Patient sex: F
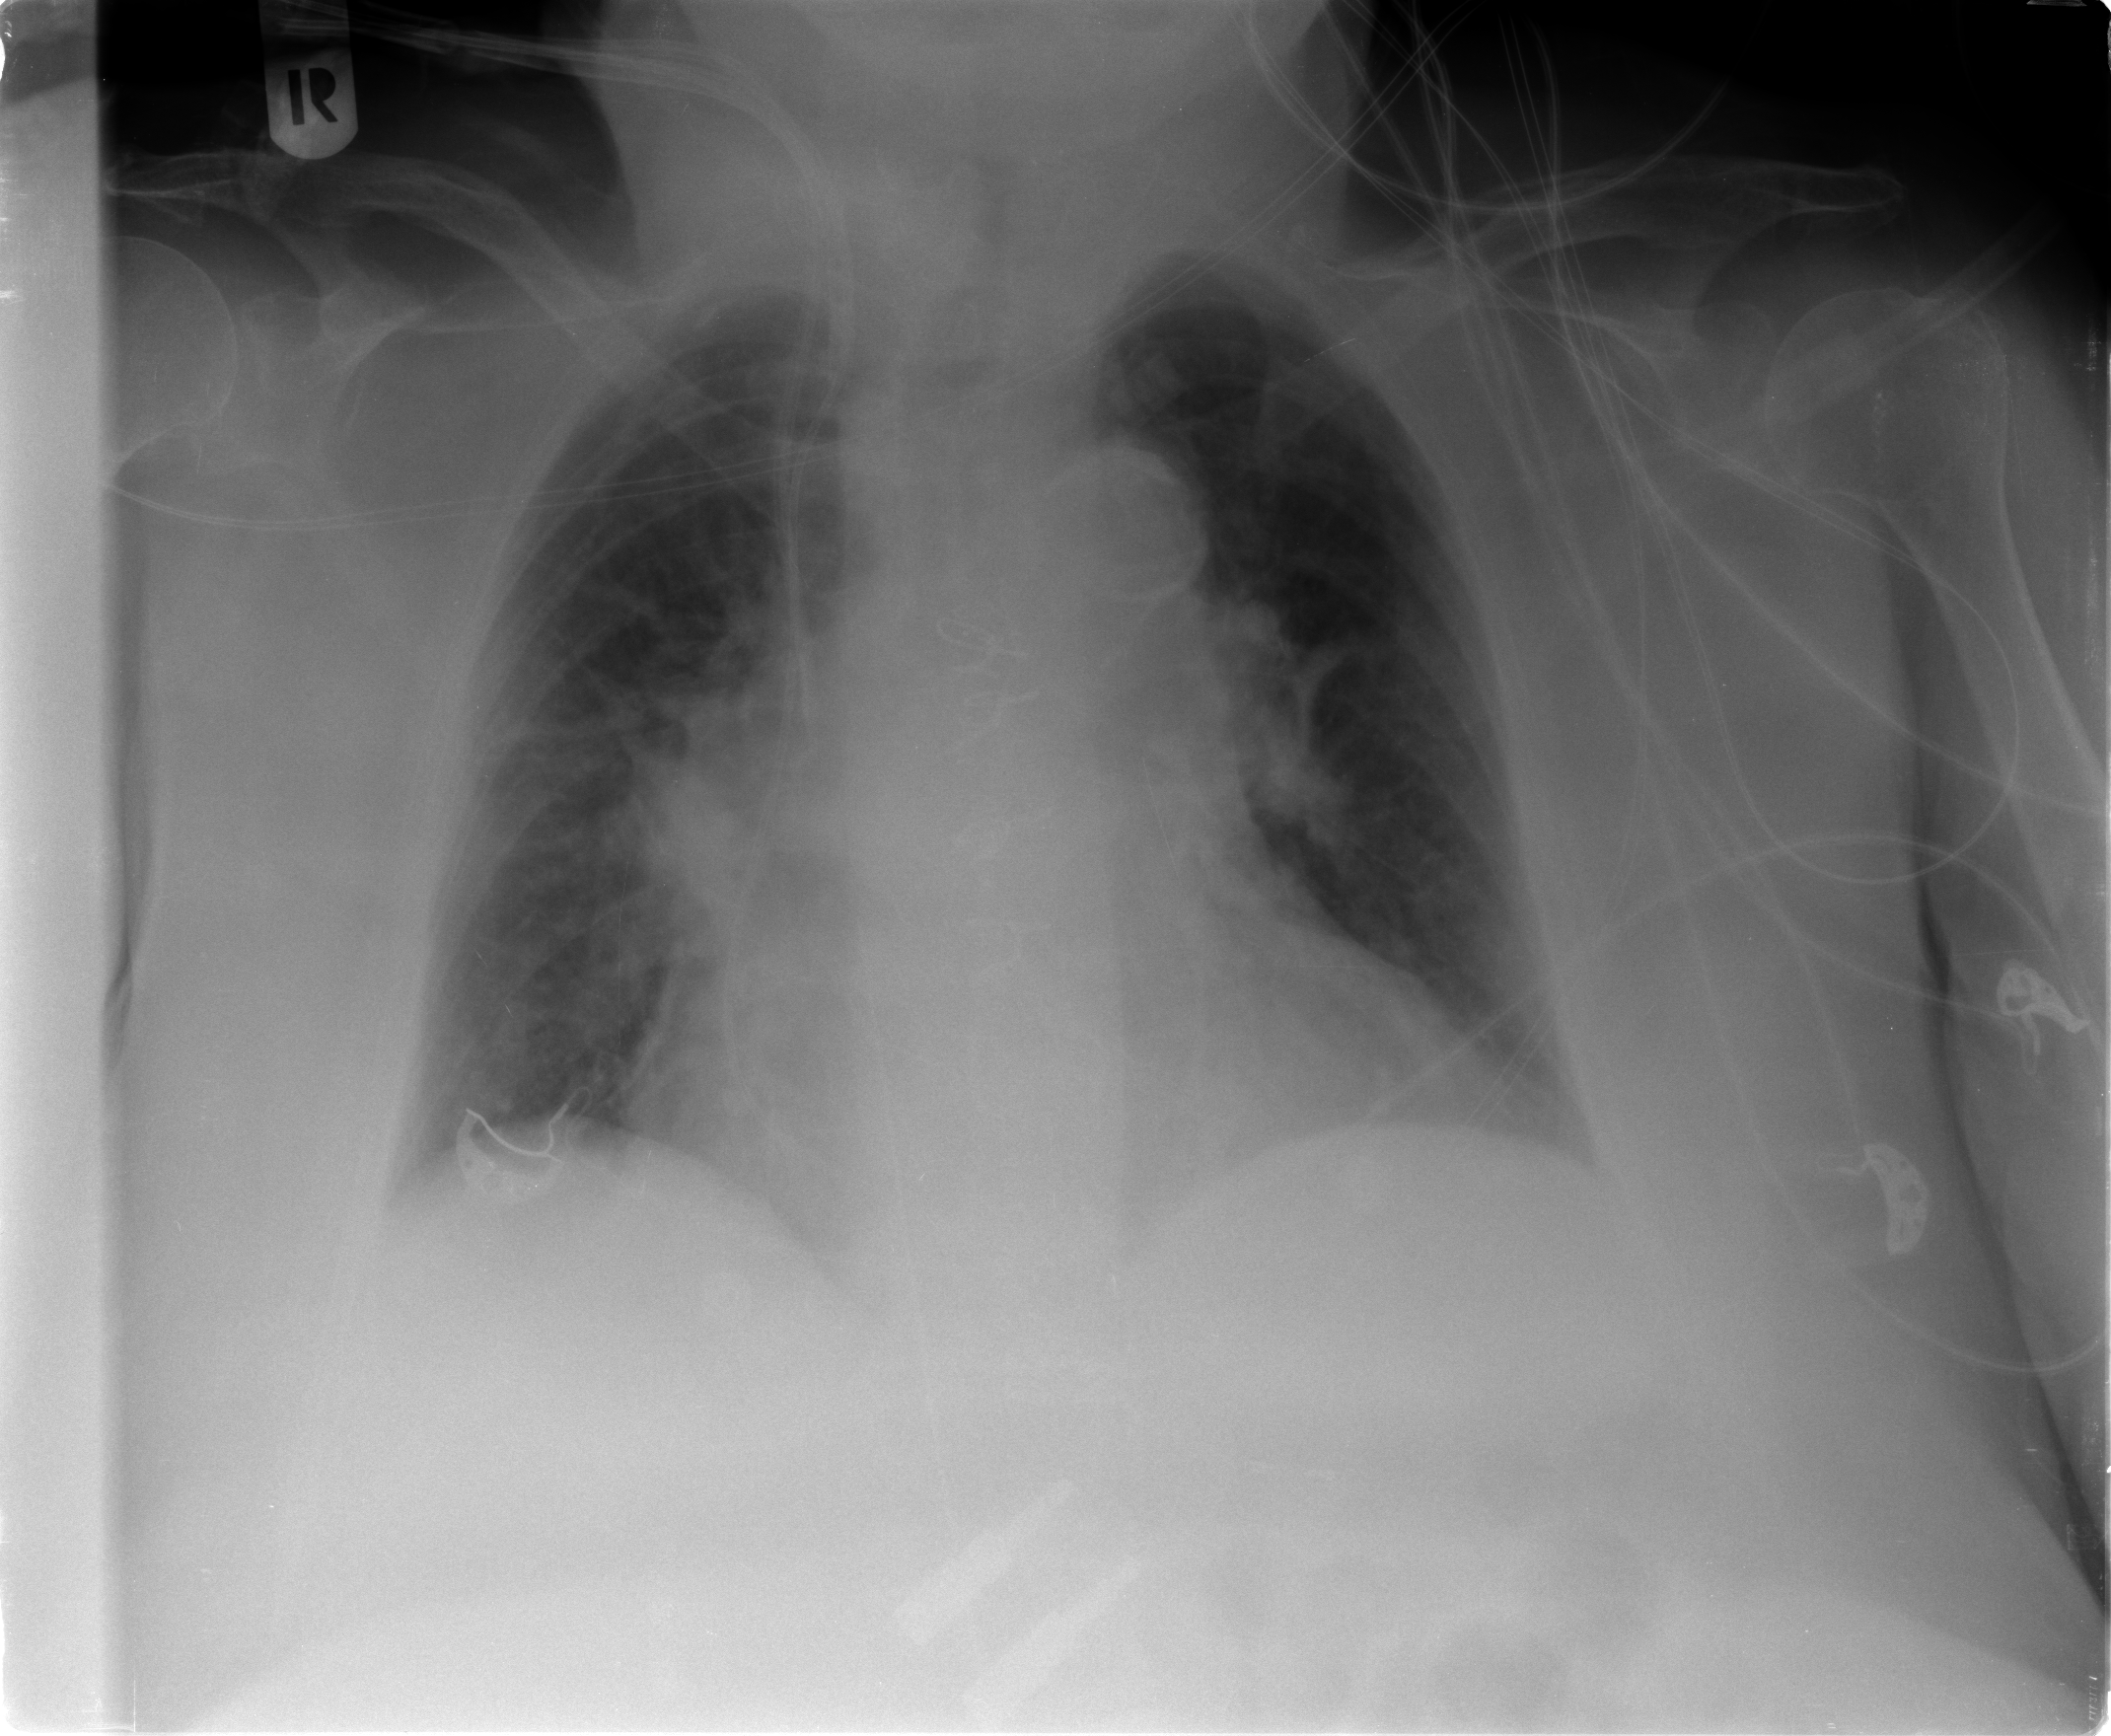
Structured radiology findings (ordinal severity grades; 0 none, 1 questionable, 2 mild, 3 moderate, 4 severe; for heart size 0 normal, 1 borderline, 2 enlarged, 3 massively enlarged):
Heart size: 2
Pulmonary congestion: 2
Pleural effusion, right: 0
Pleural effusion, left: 0
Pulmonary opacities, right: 0
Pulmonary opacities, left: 0
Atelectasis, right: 0
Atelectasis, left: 0